Question: As shown in the following, I am trying to move the origin to the center of the bounding box of this 3D object by using its . At a result, it seems very hard to find that center because there is not auto-snap to help me move the axes. I am using the free version of Google SketchUp 8 and I do find some handy source code like plug-in to do this for me in which I don't have.
Could anyone tell know how to perform this to set the origin to the center?

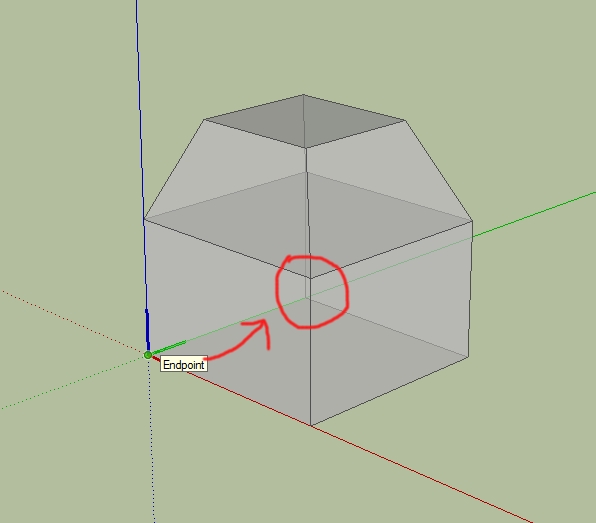
Answer: (What plugin did you find that did this only in Pro?)
I happen to have a plugin that does this: <URL>
If you want to do this yourself by code, then the gist of it is:
1. Get the point for the new origin of the axes. instance.bounds.center
2. Get the vector from the new origin to the old origin.
3. In the definition of the group or component, transform all the content using the vector.
4. For each instance belonging to the definition, apply the inverse transformation.